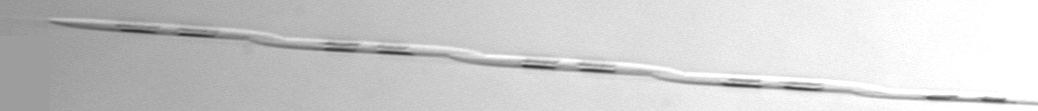
Label: Pseudo-nitzschia